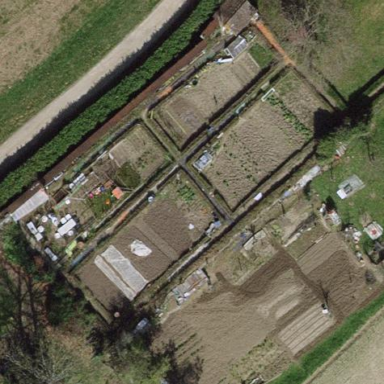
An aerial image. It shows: Garden that is leisure land.